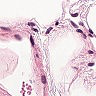
Metastatic tissue present: no